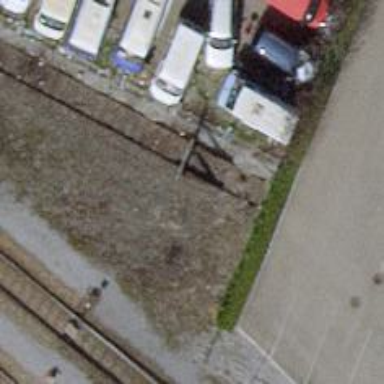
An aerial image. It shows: Railway buffer stop.